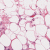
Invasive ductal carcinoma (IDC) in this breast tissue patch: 1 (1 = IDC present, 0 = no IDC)